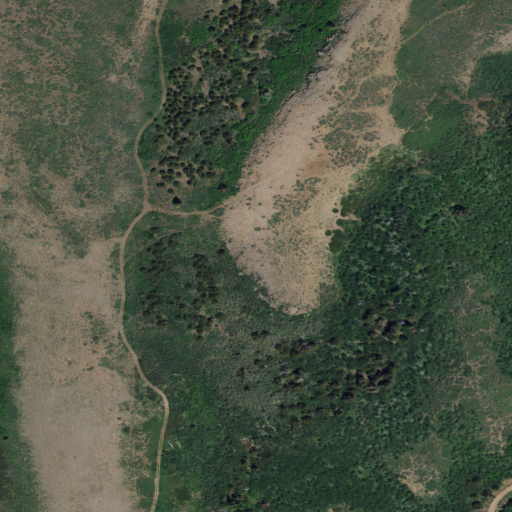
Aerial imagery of mountain in Idaho named Mountain View Peak containing shrub, evergreen forest, deciduous forest, and mixed forest